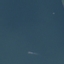
Land use / land cover class: SeaLake